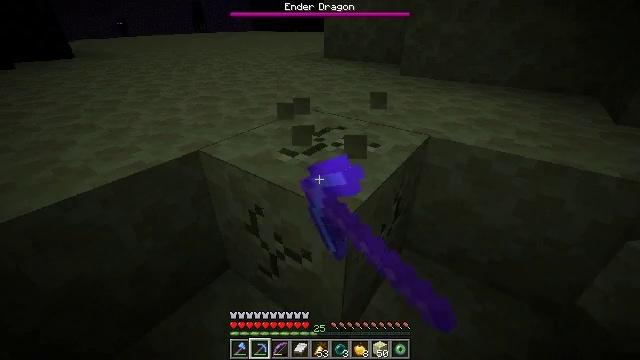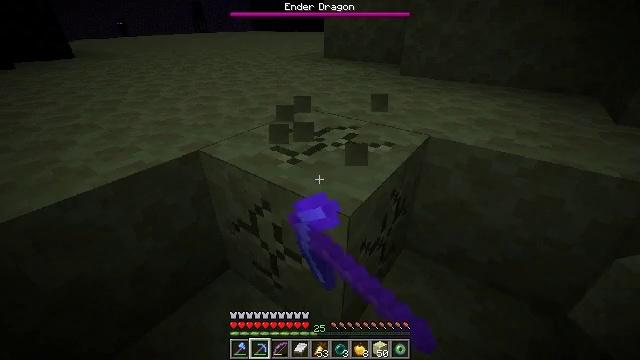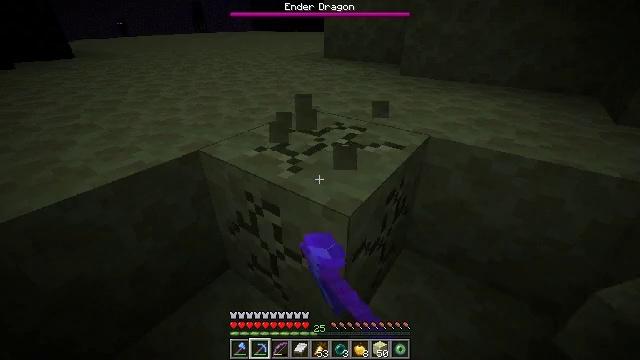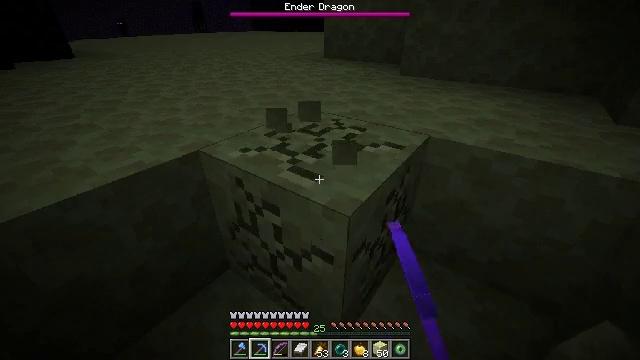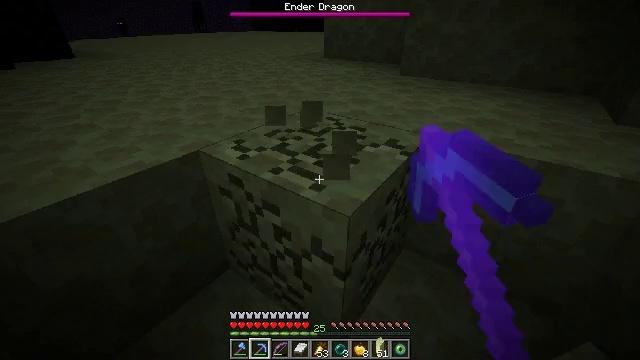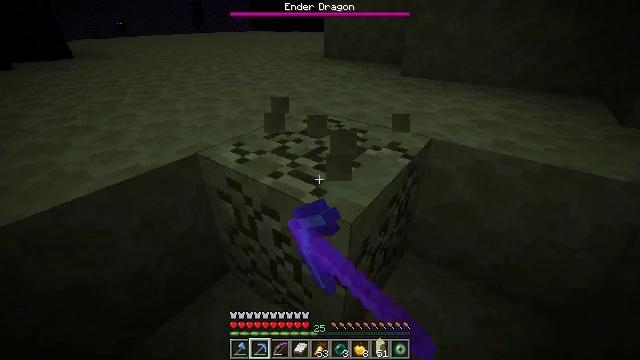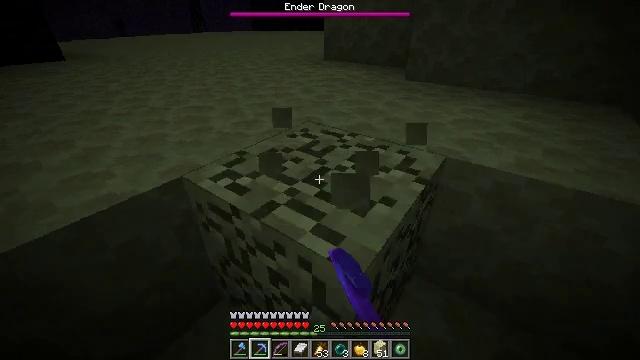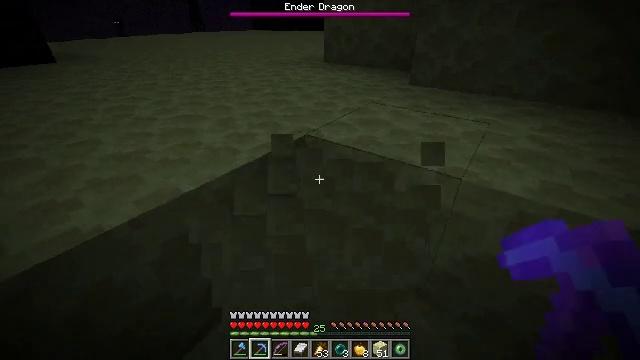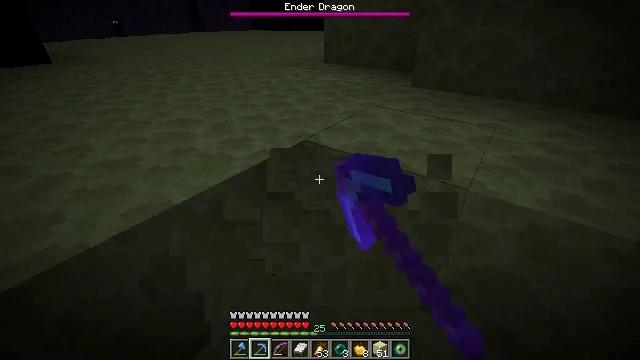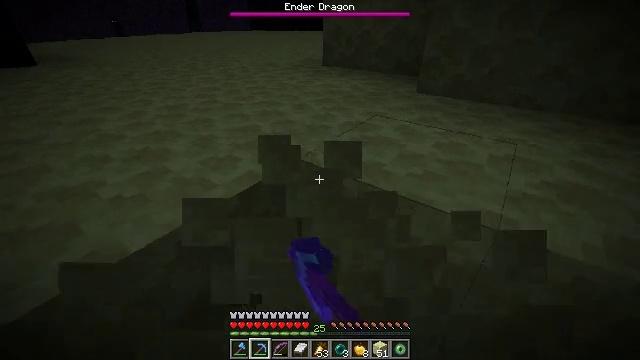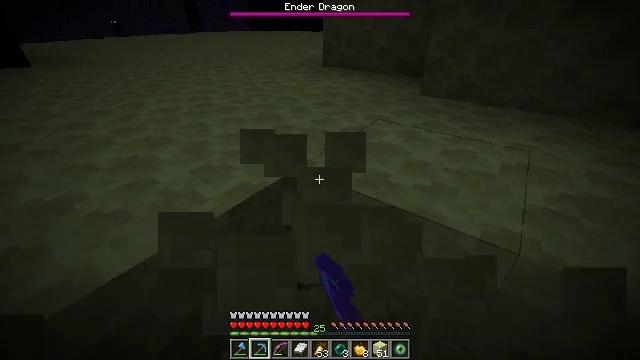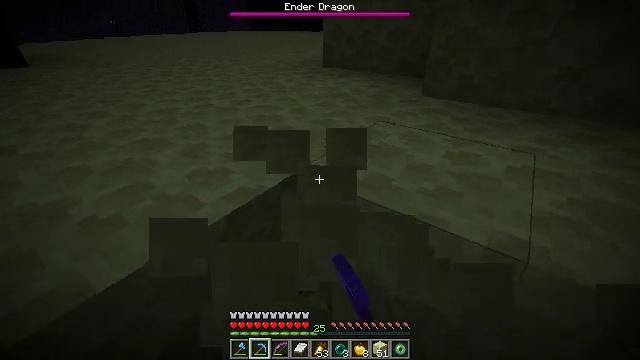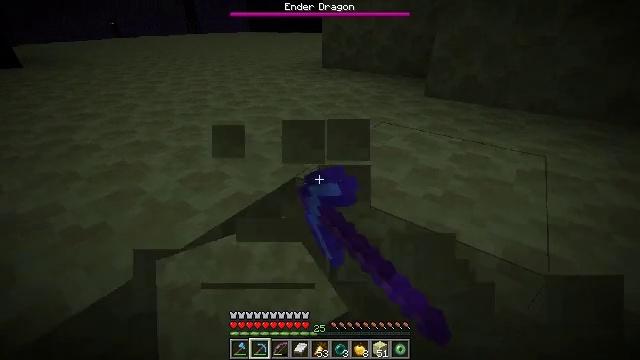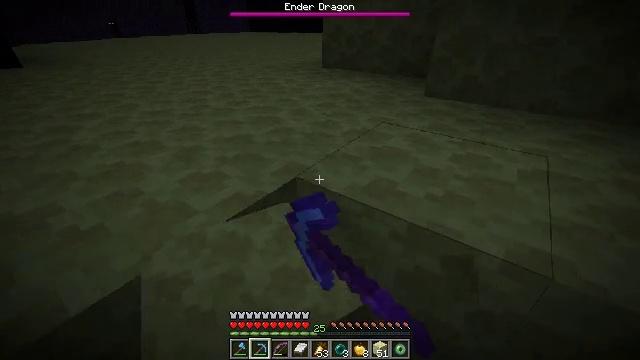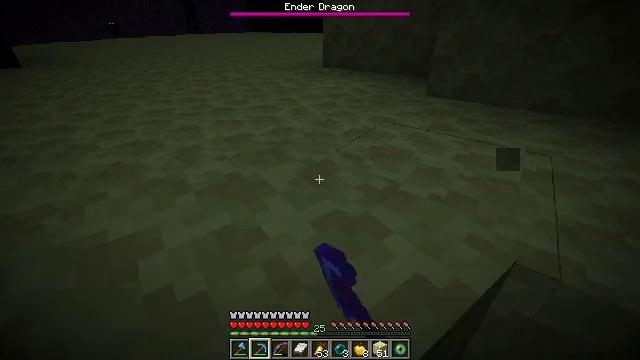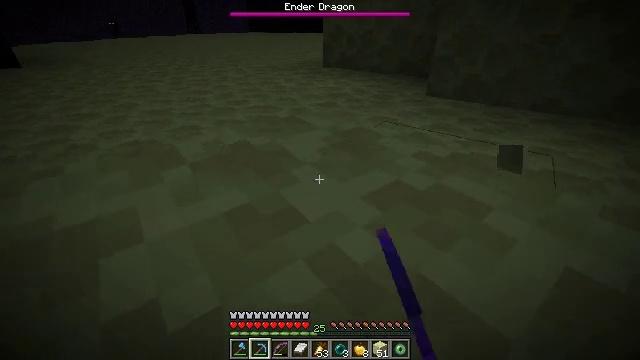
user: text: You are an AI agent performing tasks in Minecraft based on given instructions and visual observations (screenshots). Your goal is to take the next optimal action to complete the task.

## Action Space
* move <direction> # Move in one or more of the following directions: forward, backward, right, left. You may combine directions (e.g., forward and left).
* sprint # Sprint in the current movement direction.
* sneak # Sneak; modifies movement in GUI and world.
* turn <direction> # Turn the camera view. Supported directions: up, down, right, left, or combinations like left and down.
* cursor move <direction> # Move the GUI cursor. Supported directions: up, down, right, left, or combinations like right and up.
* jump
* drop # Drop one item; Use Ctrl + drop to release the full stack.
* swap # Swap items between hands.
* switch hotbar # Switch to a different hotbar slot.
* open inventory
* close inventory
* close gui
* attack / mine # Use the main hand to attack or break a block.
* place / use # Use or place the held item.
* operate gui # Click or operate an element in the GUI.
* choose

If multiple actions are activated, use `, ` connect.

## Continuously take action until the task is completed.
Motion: motion action
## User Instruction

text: Collect end stone for your base.
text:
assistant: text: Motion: attack / mine
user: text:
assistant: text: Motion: attack / mine
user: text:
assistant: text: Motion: attack / mine
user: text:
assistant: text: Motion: attack / mine
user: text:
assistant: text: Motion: move forward, attack / mine
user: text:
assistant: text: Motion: move forward, attack / mine
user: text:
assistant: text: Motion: move forward, attack / mine
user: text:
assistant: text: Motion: move forward, attack / mine
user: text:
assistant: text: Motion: move forward, attack / mine
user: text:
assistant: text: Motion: attack / mine
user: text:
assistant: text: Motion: attack / mine
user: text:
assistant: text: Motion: attack / mine
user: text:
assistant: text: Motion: attack / mine
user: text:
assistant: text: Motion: attack / mine
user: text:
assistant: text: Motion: attack / mine
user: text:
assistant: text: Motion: turn right, attack / mine
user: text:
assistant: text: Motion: turn right and down, attack / mine
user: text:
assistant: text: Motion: turn right, attack / mine
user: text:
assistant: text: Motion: turn right, attack / mine
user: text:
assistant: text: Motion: attack / mine
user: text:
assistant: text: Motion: attack / mine
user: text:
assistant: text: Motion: attack / mine
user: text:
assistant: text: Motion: attack / mine
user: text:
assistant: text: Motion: attack / mine
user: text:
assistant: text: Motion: attack / mine
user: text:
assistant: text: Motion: attack / mine
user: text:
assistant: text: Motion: attack / mine
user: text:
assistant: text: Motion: attack / mine
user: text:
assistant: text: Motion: attack / mine
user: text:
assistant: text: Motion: attack / mine